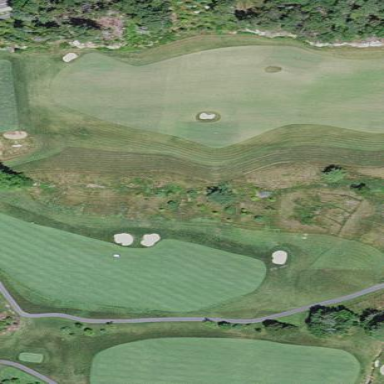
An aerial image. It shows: Golf rough area.